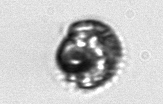
Label: Proterythropsis